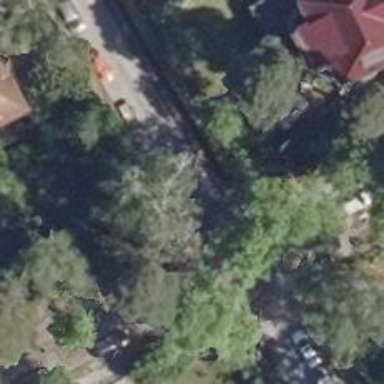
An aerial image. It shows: Residential road with sidewalks on both sides.